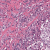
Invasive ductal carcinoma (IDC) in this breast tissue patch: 1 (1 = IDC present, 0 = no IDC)